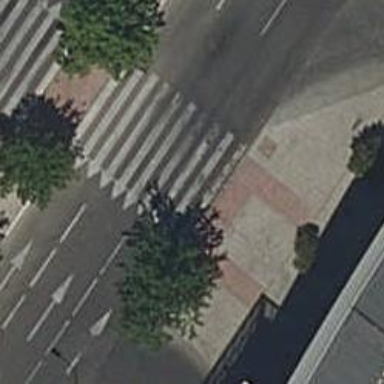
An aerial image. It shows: Uncontrolled crossing with traffic calming table on the road.